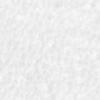
Label: no_change